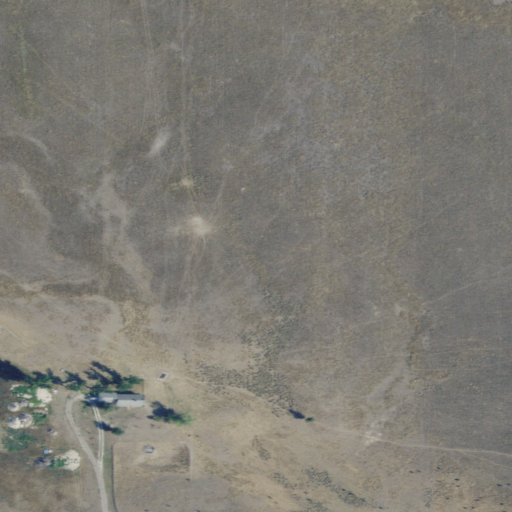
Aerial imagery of plain(s) in Montana named Irvine Flats containing pasture, open development, shrub, low intensity development, and medium intensity development